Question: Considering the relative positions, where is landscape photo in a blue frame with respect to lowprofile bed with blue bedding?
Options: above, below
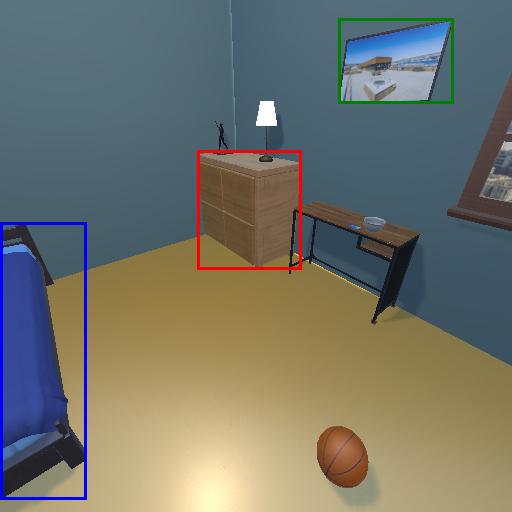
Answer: above